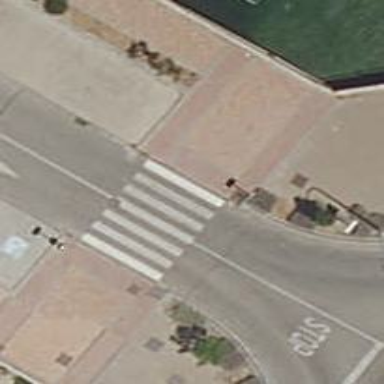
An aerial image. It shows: Uncontrolled road crossing.